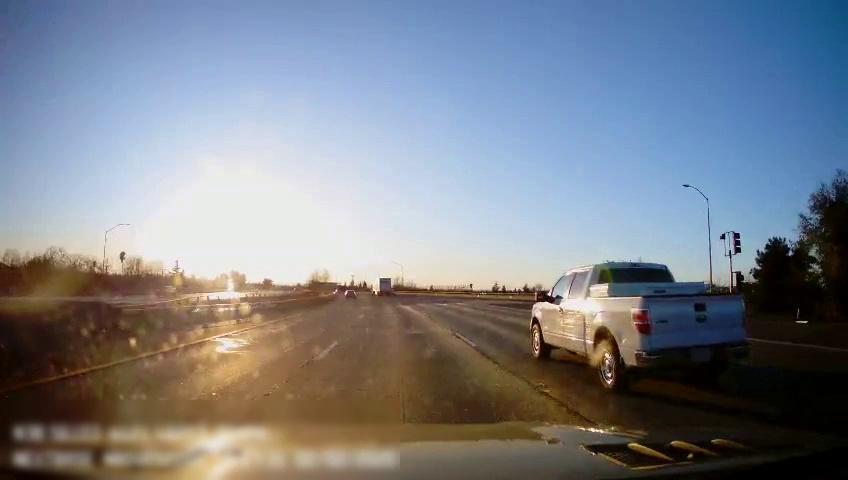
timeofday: Day
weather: Sunny
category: Drivable Space
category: Vehicles | Truck
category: Vehicles | Car
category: Vehicles | Car
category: Vehicles | Truck
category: Lanes | Alternate Lane
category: Lanes | Current Lane
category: Lanes | Current Lane
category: Lanes | Alternate Lane
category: Traffic | Lights
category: Traffic | Lights